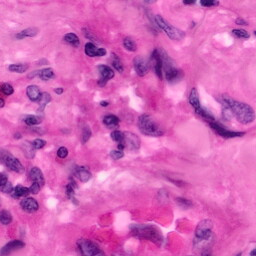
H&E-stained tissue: Pancreatic